Question: SQL:
'''
SELECT i.name, l.city, COUNT( l.city ) AS num
FROM locality l
JOIN event e ON e.ID_locality = l.ID
JOIN program p ON p.ID_event = e.ID
JOIN interpreter i ON i.ID = p.ID_interpreter
WHERE i.name = 'XXXX'
GROUP BY l.city
HAVING COUNT( l.city) = (
SELECT MAX( num )
FROM ( SELECT COUNT( city ) AS num
FROM (SELECT l.city FROM locality l
JOIN event e ON e.ID_locality = l.ID
JOIN program p ON p.ID_event = e.id
JOIN interpreter i ON i.ID = p.ID_interpreter
WHERE i.name = 'XXXX'
GROUP BY l.city) tmp ) tmp2)
'''
LINQ:
'''
var q4 = from l in db.locality
join e in db.event on l.ID equals e.ID_locality
join p in db.program on e.ID equals p.ID_event
join i in db.interpreter on p.ID_interpreter equals i.ID
where i.name == "XXXX"
group l by l.city into grp
'''
Hello,
I have rly serious problem with this select in LINQ. I wrote this select in SQL but I rly dont know how I can use multi sub select with group by having count... I wanna select city where interpreter "XXXX" acted the most often and also how many times interpreter acted there. I also checked <URL> but it didnt help me when I was trying use it. I will be sooo happy if someone can help me.
For better orientation:
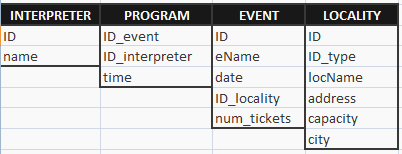
Answer: I'm not sure, but I hope you do, something like that.
'''
var query = (from l in db.locality
join e in db.event on l.ID equals e.ID_locality
join p in db.program on e.ID equals p.ID_event
join i in db.interpreter on i.ID equals p.ID_interpreter
group l by new { i.name, l.city } into g
where i.name == "XXXX" &&
g.Count(x => x.city) == (from l in db.locality
join e in db.event on l.ID equals e.ID_locality
join p in db.program on e.ID equals p.ID_event
join i in db.interpreter on i.ID equals p.ID_interpreter
where i.name == "XXXX"
group l by l.city into g
select new
{
cityCount = g.Count(x => x.city)
}).Max()
select new
{
g.key.name,
g.key.city,
maxNum = g.count(x => x.city)
}).ToList();
'''